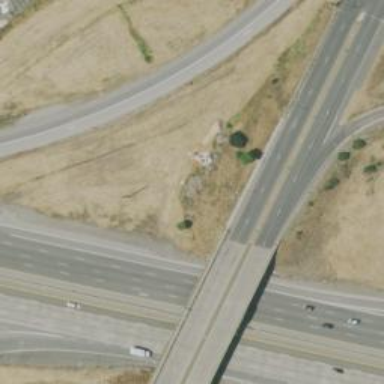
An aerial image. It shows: Trunk link highway.